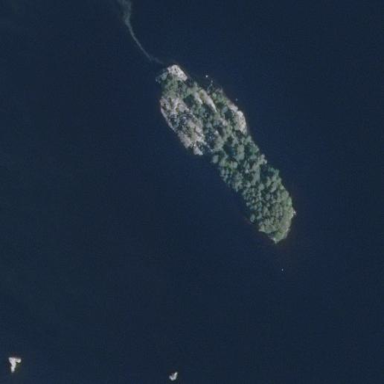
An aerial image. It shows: Islet surrounded by woodland.